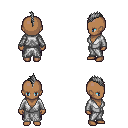
a pixel art fantasy rpg character, female body template, human, dark skin, white robe, metal pants, gray mohawk hairstyle, four views (front, back, left, right), 2x2 character sprite sheet, small pixel art, hard edges, no anti-aliasing